The image is the raw time-domain waveform of a rolling-element bearing's vibration signal. What is the most likely bearing condition (normal, inner_race, outer_race, ball)?
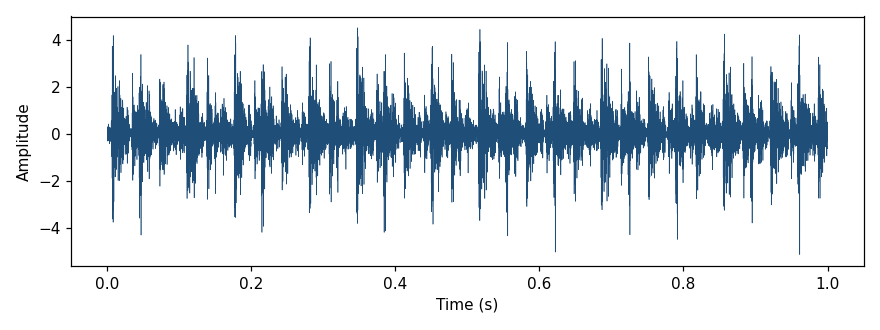
Answer: outer_race